Aerial crown-view tile of a tropical tree (Barro Colorado Island, Panama), acquired 20241112:
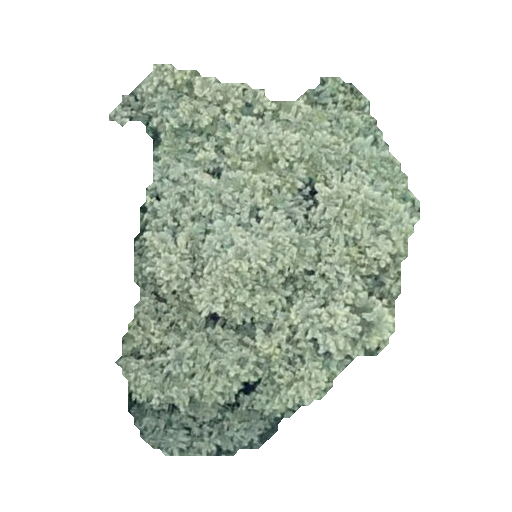
Species: Luehea seemannii
GBIF accepted scientific name: Luehea seemannii
Crown area: 134.398 m²